Aerial crown-view tile of a tropical tree (Barro Colorado Island, Panama), acquired 20250317:
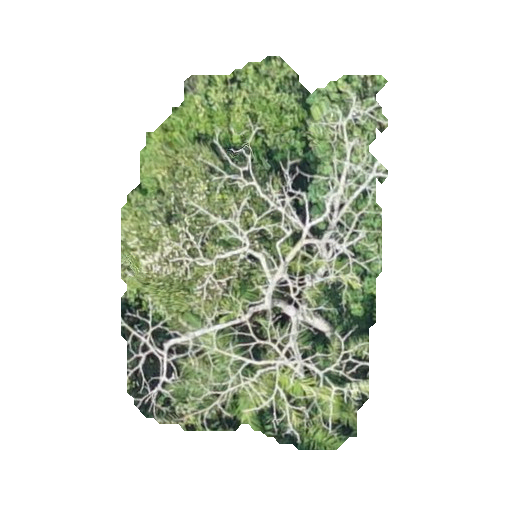
Species: Alseis blackiana
GBIF accepted scientific name: Alseis blackiana
Crown area: 125.928 m²